Question: I try to build molecule CH4 with threejs

But when I try to build 109.5 angle
'''
methanum = function(x, y, z) {
molecule = new THREE.Object3D();
var startPosition = new THREE.Vector3( 0, 0, 0 );
molecule.add(atom(startPosition, "o"));
var secondPosition = new THREE.Vector3( -20, 10, 00 );
molecule.add(atom(secondPosition, "h"));
var angle = 109.5;
var matrix = new THREE.Matrix4().makeRotationAxis( new THREE.Vector3( 0, 1, 0 ), angle * ( Math.PI / 180 ));
var thirdPosition = secondPosition.applyMatrix4( matrix );
molecule.add(atom(thirdPosition, "h"));
var fourthPosition = thirdPosition.applyMatrix4( matrix );
molecule.add(atom(thirdPosition, "h"));
molecule.position.set(x, y, z);
molecule.rotation.set(x, y, z);
scene.add( molecule );
}
'''
Demo: <URL>
But my atoms are not uniformly distributed as in the drawing
Some ideas?
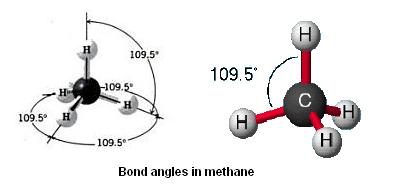
Answer: Well there are 3 errors in your molecule code.
- - 'fourthposition'-
Here is the CH4 I tried:
'''
methanum3 = function(x, y, z) {
molecule = new THREE.Object3D();
var startPosition = new THREE.Vector3( 0, 0, 0 );
molecule.add(atom(startPosition, "c"));
var axis = new THREE.AxisHelper( 50 );
axis.position.set( 0, 0, 0 );
molecule.add( axis );
var secondPosition = new THREE.Vector3( 0, 0, -40 );
molecule.add(atom(secondPosition, "h"));
var angle = 109.5;
var matrixX = new THREE.Matrix4().makeRotationAxis( new THREE.Vector3( 1, 0, 0 ), angle * ( Math.PI / 180 ));
var thirdPosition = secondPosition.applyMatrix4( matrixX );
molecule.add(atom(thirdPosition, "h"));
var matrixZ = new THREE.Matrix4().makeRotationAxis( new THREE.Vector3( 0, 0, 1 ), 120 * ( Math.PI / 180 ));
var fourthPosition = thirdPosition.applyMatrix4( matrixZ );
molecule.add(atom(fourthPosition, "h"));
var fifthPosition = fourthPosition.applyMatrix4( matrixZ );
molecule.add(atom(fifthPosition, "h"));
molecule.position.set(x, y, z);
//molecule.rotation.set(x, y, z);
scene.add( molecule );
}
//water(0,0,0);
//water(30,60,0);
methanum3(-30,60,0);
'''
Explanation:
Let's call H an hydrogen and H another one. The given angle of 109.5deg is defined in the :
---> --->
(CH,CH) plane. Therefore when you look in the direction of the normal of that plane, you can see the 109.5deg ( the right part of the image below) When you look in the direction of the normal of another plane you'll get the projection of that angle on that plane. In your case when you look in the direction of the Z-axis you can see an angle of 120deg.( left part of the image below).
<URL>
The two angles are different according to the direction of the camera.
Hope this helps.